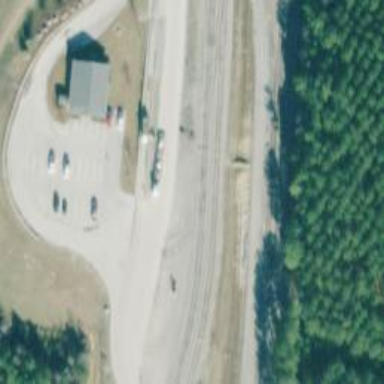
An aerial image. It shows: Railway spur service line used for aggregate transportation.